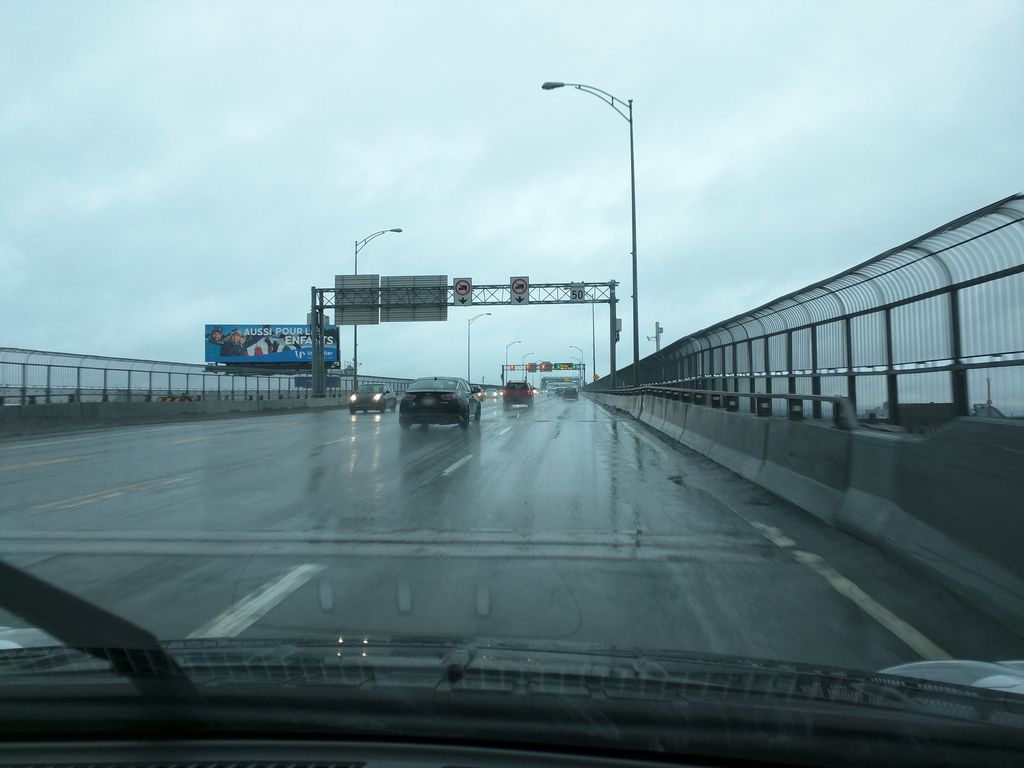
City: montreal